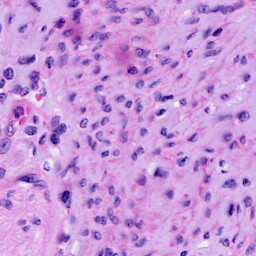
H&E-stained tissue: Cervix